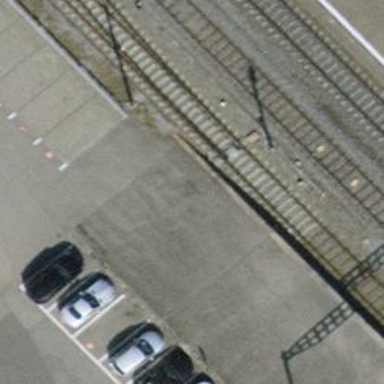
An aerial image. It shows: Railway switch.